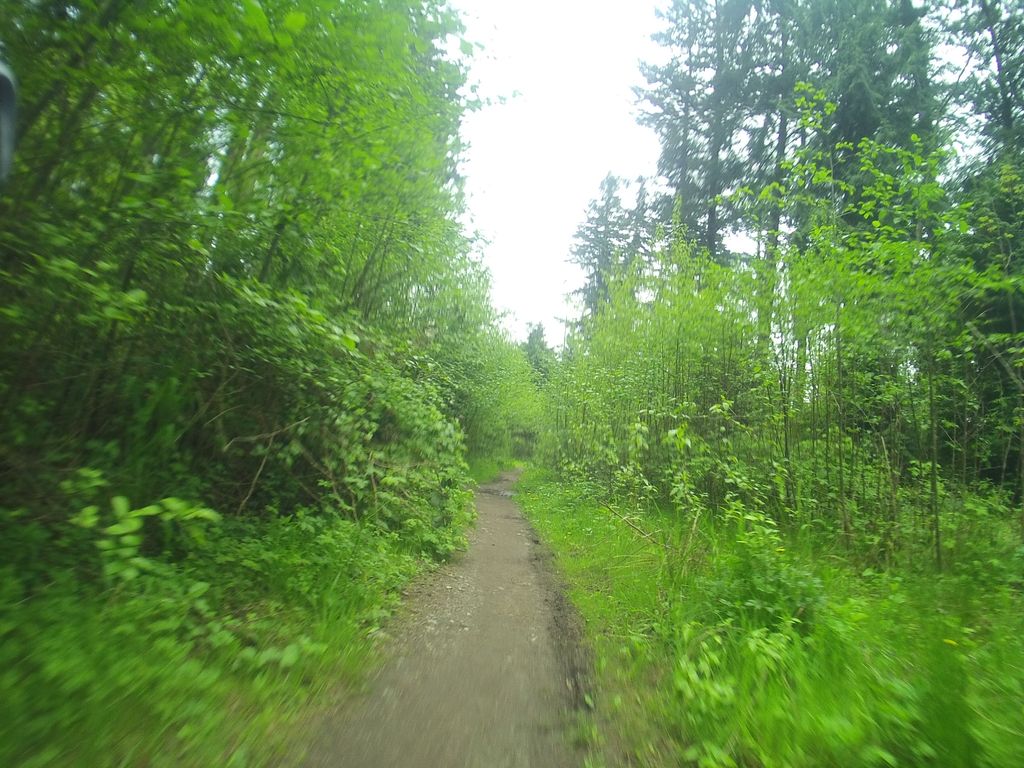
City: vancouver